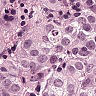
Metastatic tissue present: yes